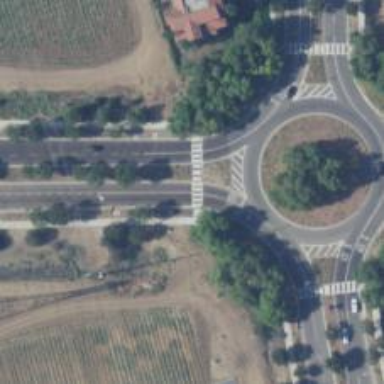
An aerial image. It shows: Crossing on the cycleway.